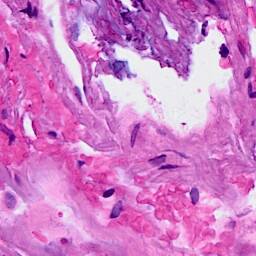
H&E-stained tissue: Breast